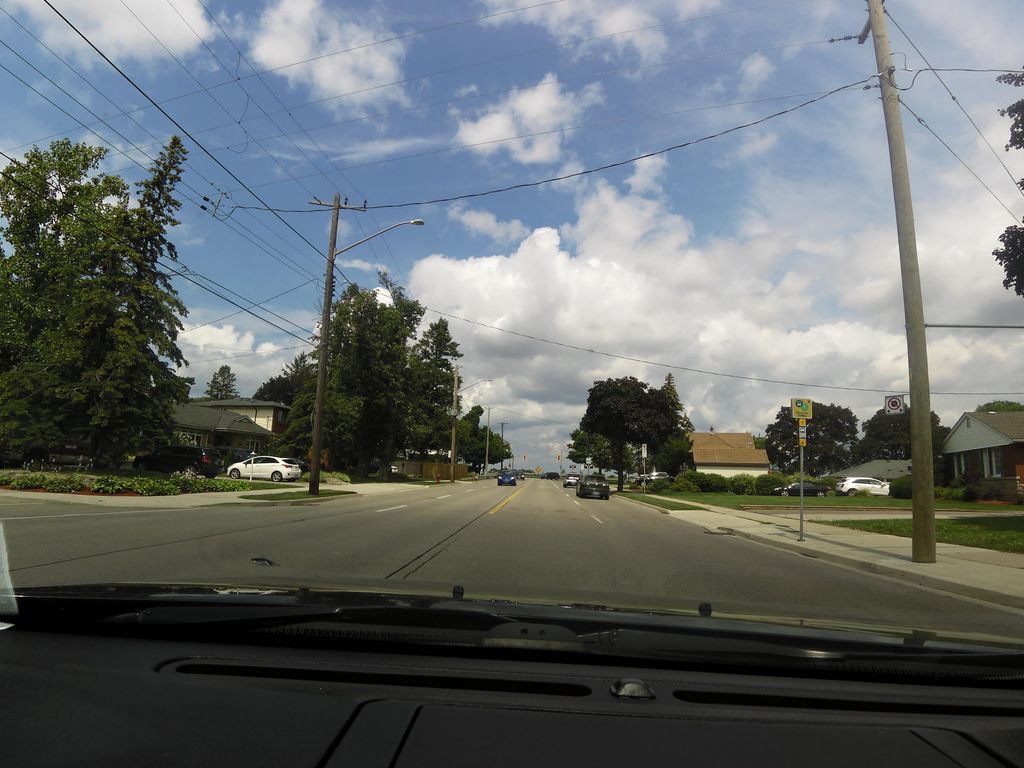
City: hamilton